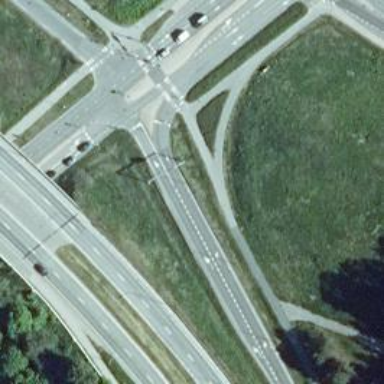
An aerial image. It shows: Asphalt road at the secondary link level.